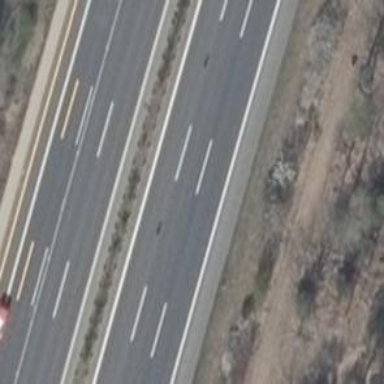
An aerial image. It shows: Asphalt motorway.